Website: macys
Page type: account-selection
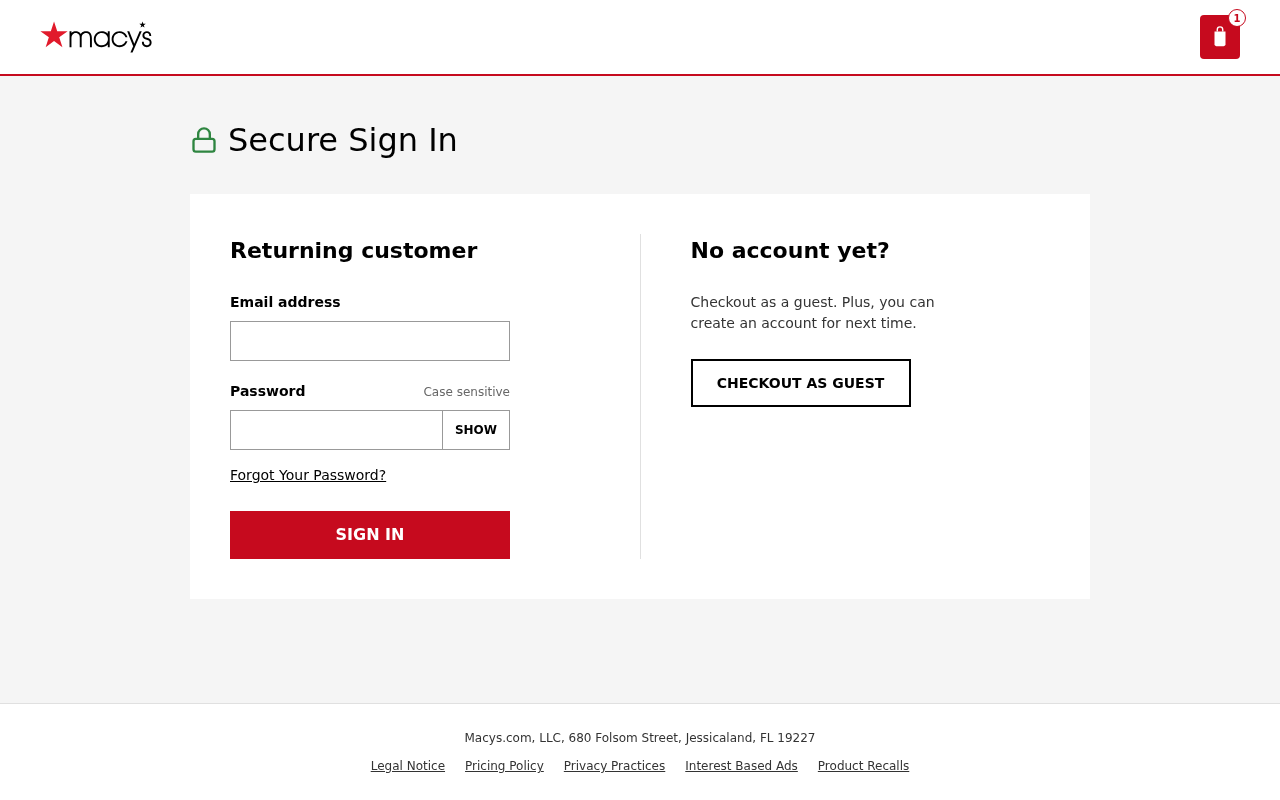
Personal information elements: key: PII_EMAIL
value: kathy_burns@yahoo.com
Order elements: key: ORDER_NUM_ITEMS
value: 1